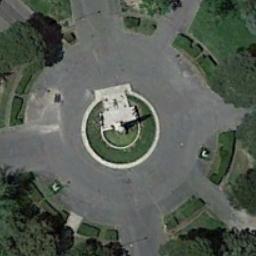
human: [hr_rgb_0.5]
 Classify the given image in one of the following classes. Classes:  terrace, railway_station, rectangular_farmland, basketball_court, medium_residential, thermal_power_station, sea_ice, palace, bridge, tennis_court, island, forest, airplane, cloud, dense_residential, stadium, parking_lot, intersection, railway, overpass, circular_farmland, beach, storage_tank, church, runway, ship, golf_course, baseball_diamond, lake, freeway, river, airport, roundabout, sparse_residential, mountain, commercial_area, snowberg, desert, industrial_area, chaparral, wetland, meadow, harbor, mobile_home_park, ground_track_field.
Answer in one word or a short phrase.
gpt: roundabout